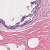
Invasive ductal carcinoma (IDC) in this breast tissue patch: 0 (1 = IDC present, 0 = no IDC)